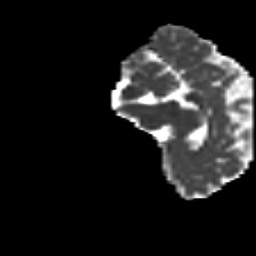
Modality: MD
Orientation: sagittal
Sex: female
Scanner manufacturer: siemens
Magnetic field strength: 3 T
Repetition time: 5 s
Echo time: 0.071 s